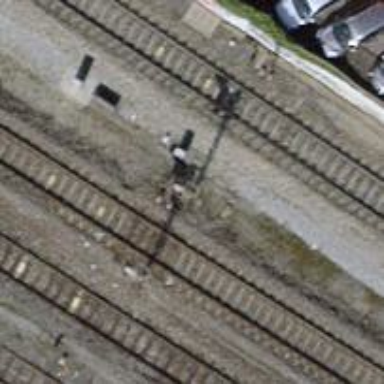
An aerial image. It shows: Railway signal.